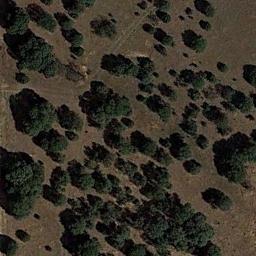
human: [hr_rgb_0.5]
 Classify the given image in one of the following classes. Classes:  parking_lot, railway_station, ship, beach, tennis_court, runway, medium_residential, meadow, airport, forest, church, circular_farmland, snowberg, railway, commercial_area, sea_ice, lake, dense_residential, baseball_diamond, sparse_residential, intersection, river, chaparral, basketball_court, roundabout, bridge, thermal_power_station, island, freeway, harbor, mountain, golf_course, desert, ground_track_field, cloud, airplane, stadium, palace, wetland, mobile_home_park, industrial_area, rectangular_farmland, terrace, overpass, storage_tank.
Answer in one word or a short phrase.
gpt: chaparral